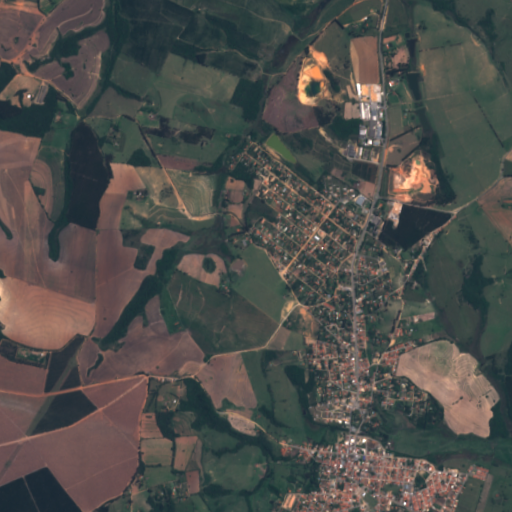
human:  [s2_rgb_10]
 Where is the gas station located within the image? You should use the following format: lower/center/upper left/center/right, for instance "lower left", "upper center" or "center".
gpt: The gas station is located in the lower right of the image.
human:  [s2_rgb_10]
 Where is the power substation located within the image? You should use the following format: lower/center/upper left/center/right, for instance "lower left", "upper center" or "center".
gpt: The power substation is located in the lower right of the image.
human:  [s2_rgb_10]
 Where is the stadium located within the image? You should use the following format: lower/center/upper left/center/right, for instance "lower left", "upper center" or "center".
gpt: The stadium is located in the lower right of the image.
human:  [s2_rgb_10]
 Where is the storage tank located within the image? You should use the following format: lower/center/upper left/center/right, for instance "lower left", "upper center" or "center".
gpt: The storage tank is located in the lower center of the image.
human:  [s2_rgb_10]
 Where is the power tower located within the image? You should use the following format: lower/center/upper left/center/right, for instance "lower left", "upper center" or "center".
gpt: There is no power tower in the image.